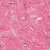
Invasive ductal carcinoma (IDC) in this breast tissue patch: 0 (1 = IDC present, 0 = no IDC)